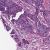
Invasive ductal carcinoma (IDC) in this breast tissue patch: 1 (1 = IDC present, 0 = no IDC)